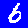
Digit: 6